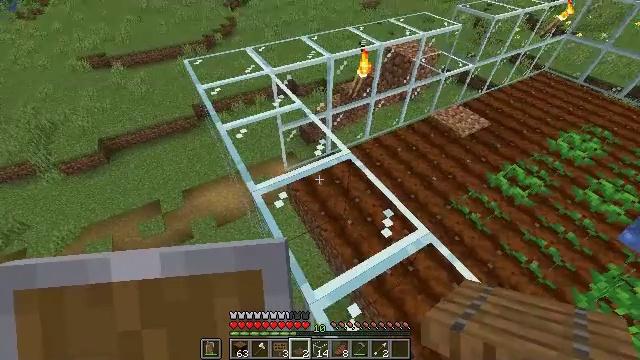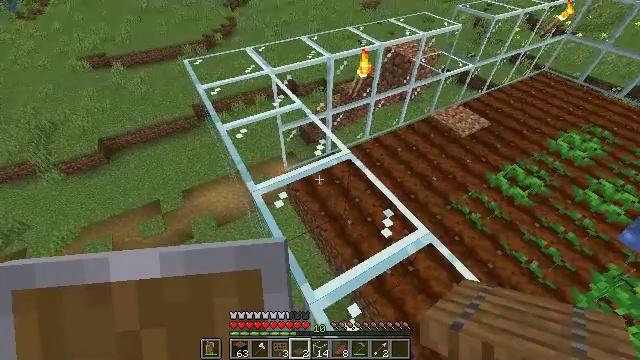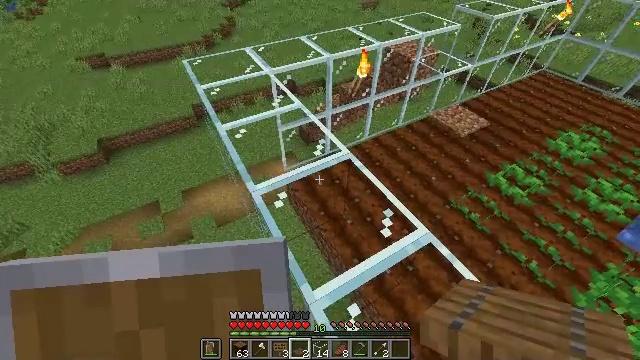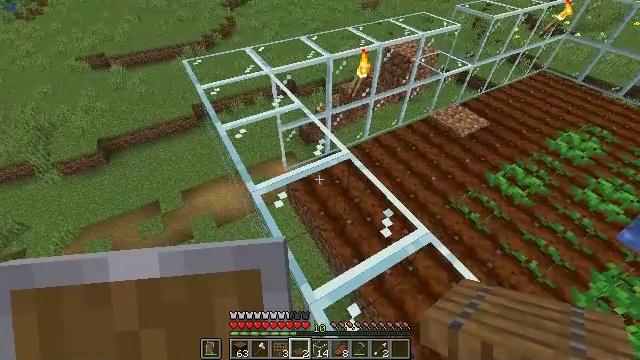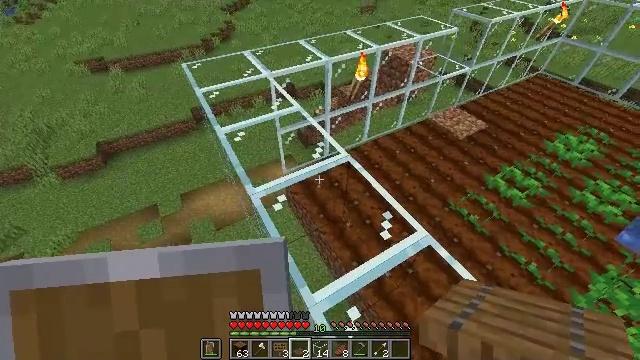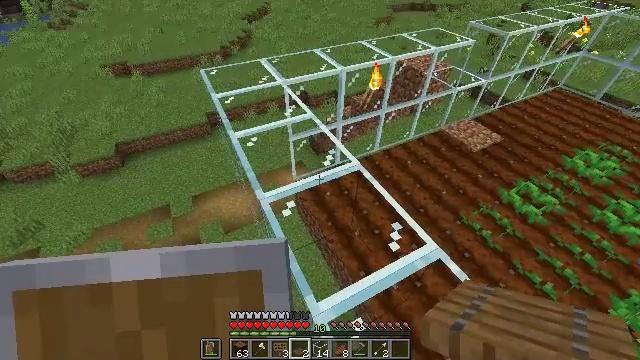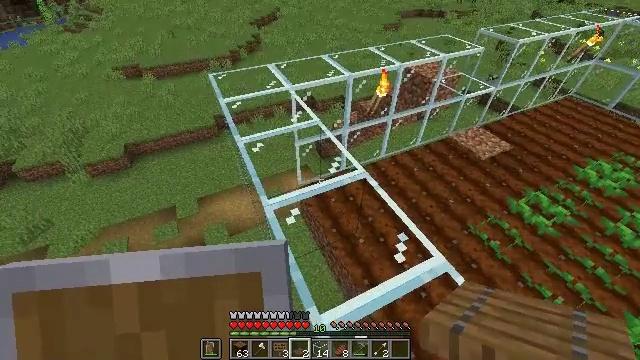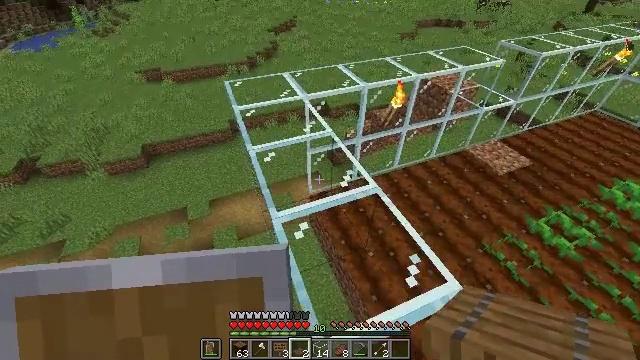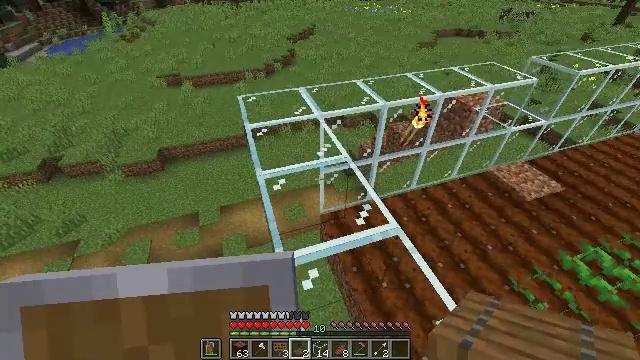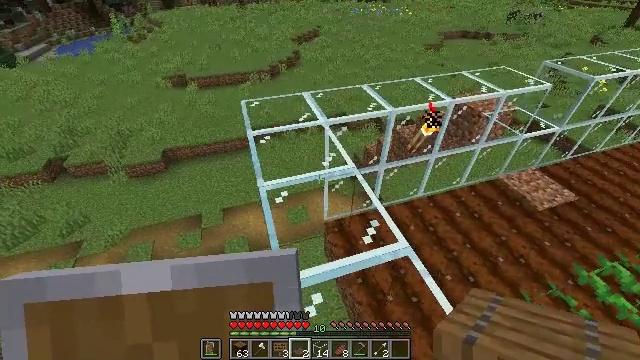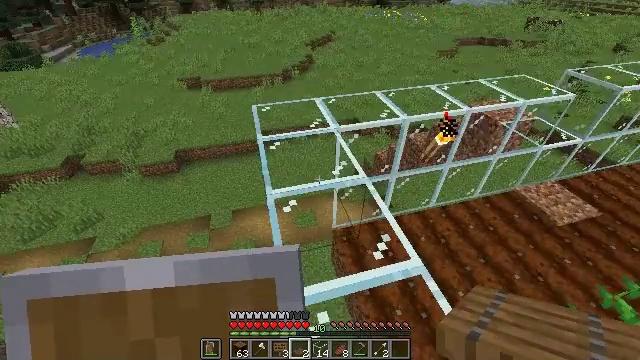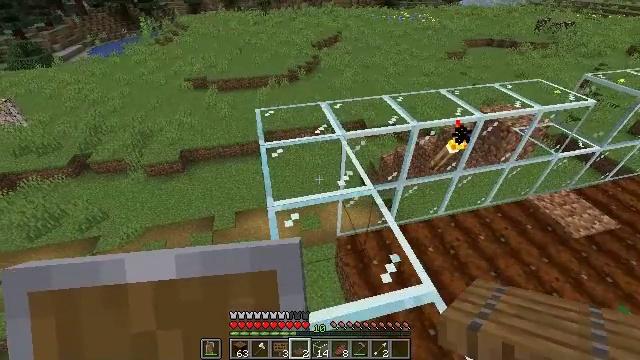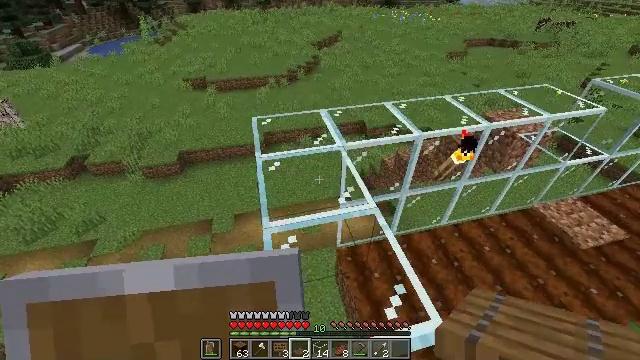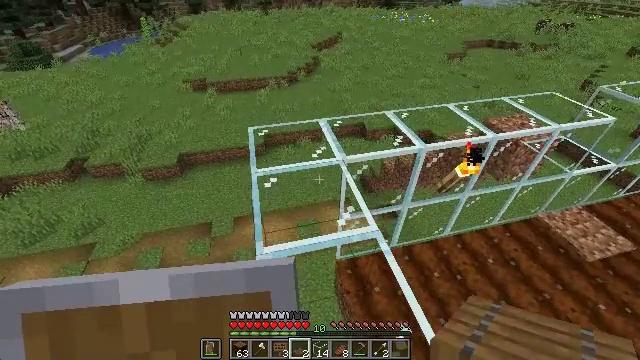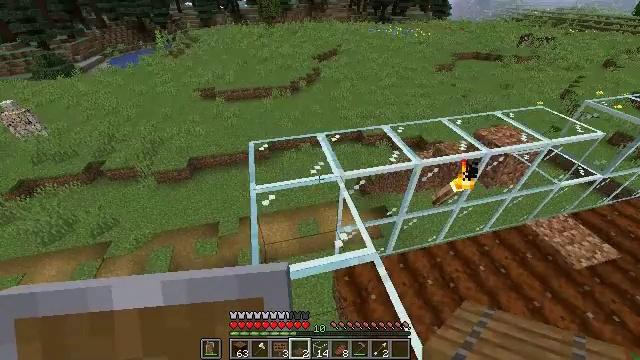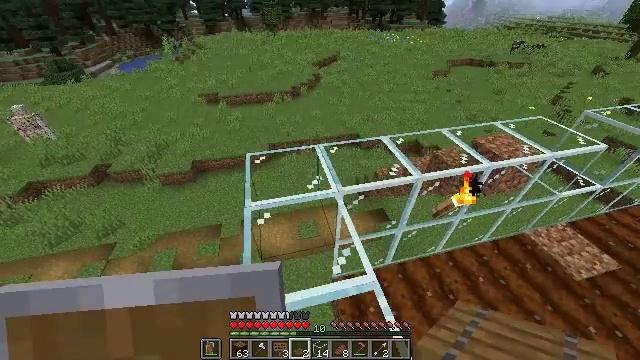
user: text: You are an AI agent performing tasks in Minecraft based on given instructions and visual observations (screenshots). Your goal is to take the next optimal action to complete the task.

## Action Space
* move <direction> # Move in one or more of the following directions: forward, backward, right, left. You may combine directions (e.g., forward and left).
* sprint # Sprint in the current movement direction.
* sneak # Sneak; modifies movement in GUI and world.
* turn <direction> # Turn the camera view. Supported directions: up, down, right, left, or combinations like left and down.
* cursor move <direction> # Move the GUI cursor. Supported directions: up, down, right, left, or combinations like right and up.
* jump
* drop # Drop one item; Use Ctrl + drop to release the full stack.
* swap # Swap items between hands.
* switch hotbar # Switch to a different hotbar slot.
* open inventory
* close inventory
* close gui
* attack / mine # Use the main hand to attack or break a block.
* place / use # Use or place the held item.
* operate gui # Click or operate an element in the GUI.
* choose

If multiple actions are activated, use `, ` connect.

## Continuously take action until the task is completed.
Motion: motion action
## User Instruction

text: Harvest the spruce door from its frame.
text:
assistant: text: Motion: no_op
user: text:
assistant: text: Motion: no_op
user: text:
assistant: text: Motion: no_op
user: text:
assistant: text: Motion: no_op
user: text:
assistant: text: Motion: turn left and up
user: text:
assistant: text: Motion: move forward, turn left
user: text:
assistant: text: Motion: move forward, turn left and up
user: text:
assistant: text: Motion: move forward, turn left and up
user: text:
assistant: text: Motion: move forward, turn left
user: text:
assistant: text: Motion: move forward, turn left
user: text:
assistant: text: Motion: move forward, turn left
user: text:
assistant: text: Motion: move forward, sprint
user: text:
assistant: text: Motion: move forward, sprint
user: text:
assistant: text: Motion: move forward, sprint
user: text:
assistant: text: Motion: move forward
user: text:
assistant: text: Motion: move forward
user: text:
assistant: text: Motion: move forward, turn right
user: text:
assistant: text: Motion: move forward, turn right
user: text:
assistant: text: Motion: move forward, turn right
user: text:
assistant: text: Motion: move forward, turn right and up
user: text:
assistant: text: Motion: turn right
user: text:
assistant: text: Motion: turn right
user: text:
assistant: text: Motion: turn right
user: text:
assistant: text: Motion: turn right
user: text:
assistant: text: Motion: no_op
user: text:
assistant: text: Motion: no_op
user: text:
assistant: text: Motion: move left
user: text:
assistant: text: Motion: move forward and move left, turn right
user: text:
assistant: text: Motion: move forward and move left, turn right
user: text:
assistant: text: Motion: move forward and move left, turn right